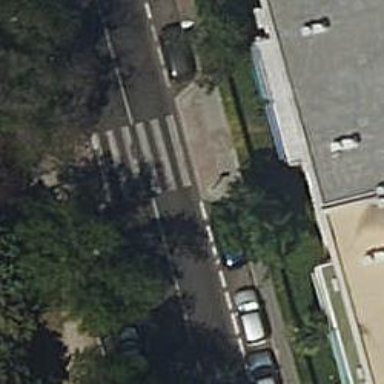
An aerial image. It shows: Sidewalk.